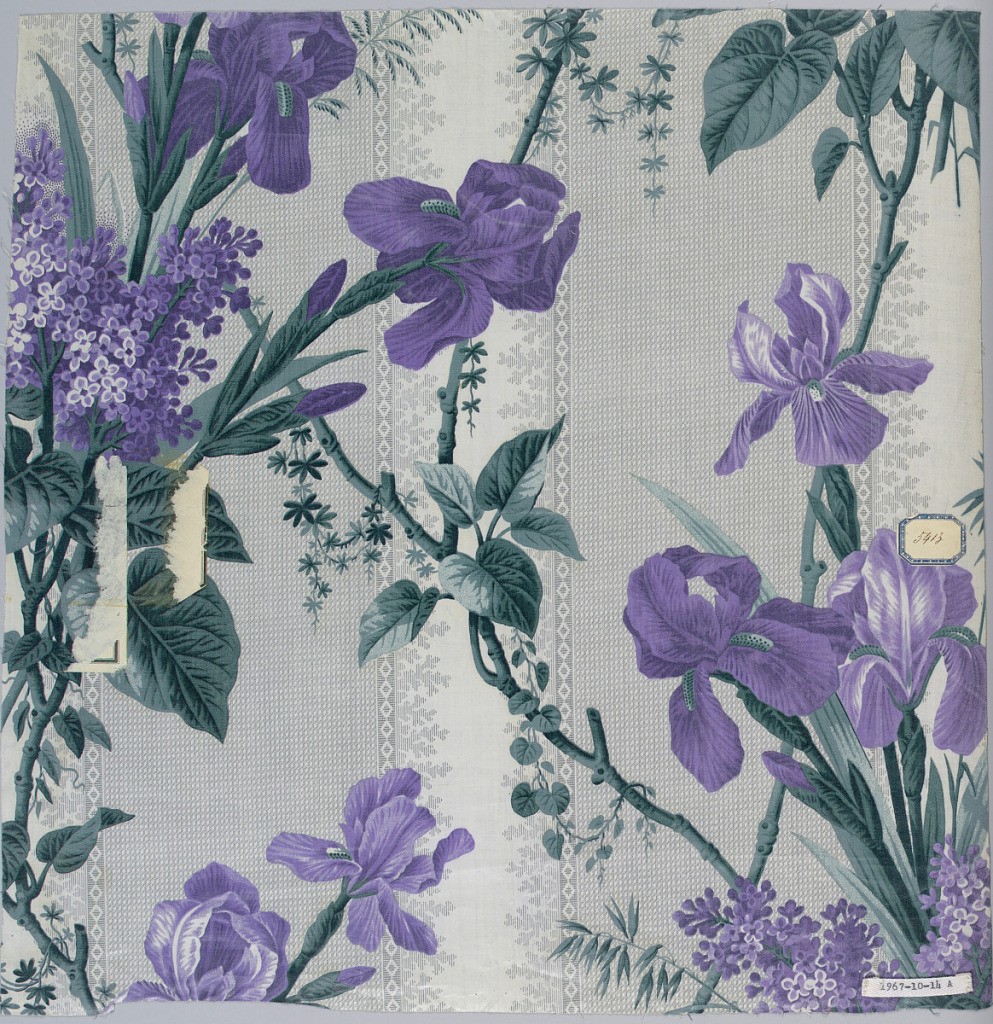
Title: Textile
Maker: Schwartz-Huguenin
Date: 1851–63
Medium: cotton Technique: printed by engraved roller and possibly block printed on plain weave; highly glazed
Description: Group having same ground, roller-printed, of a broad grey stripe formed of minute white dots alternating with white stripe edged with fancy foliage pattern. Different floral patterns printed over this ground, probably by block. A) Large Iris pattern, purple and green.B) Garden flowers. C) Sprays of blue flowers with grey-green foliage D) Small flower sprays, brown and green. E) Lillies of the Valley , pansies and roses in violet. F) Bright pink, all-over floral sprays. G) Same flower sprays as F in reds and browns. All highly glazed.